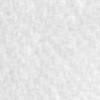
Label: no_change